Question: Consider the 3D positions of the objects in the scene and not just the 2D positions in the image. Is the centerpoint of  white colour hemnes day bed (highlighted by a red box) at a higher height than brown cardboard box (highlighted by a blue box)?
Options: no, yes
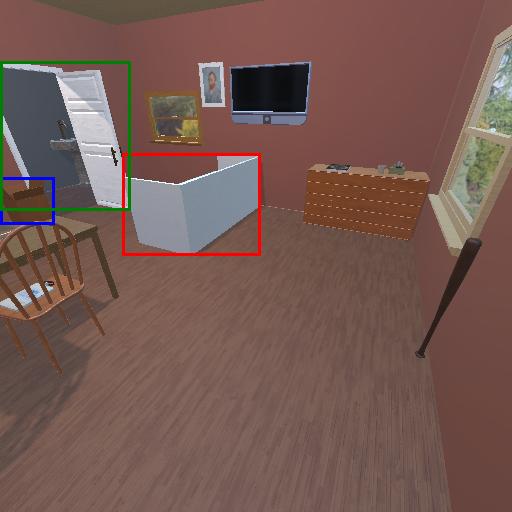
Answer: no